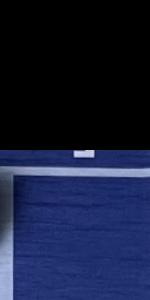
Label: Empty